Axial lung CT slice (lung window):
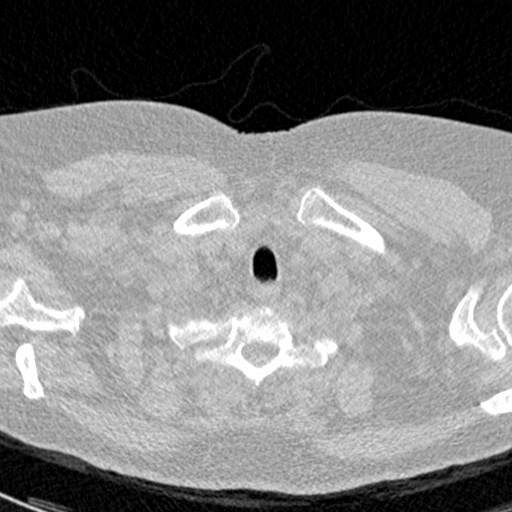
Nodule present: no